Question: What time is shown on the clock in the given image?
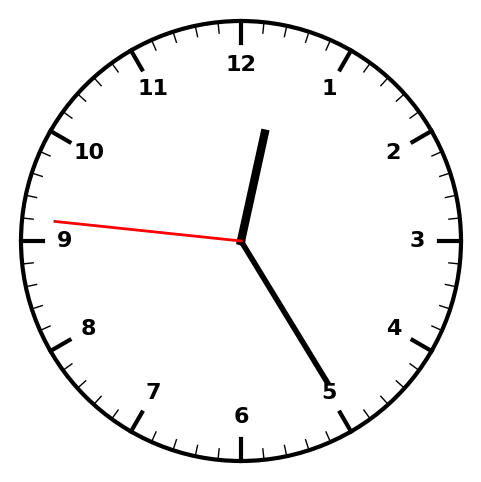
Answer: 12:24:46